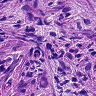
Metastatic tissue present: yes